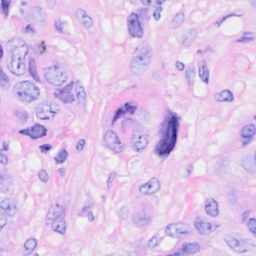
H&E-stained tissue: Breast